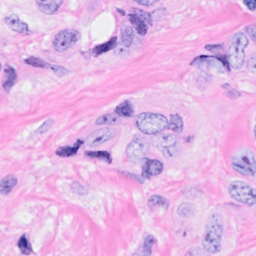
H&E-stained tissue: Breast